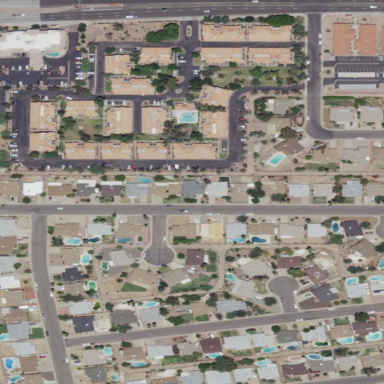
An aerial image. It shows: Residential area with apartments.